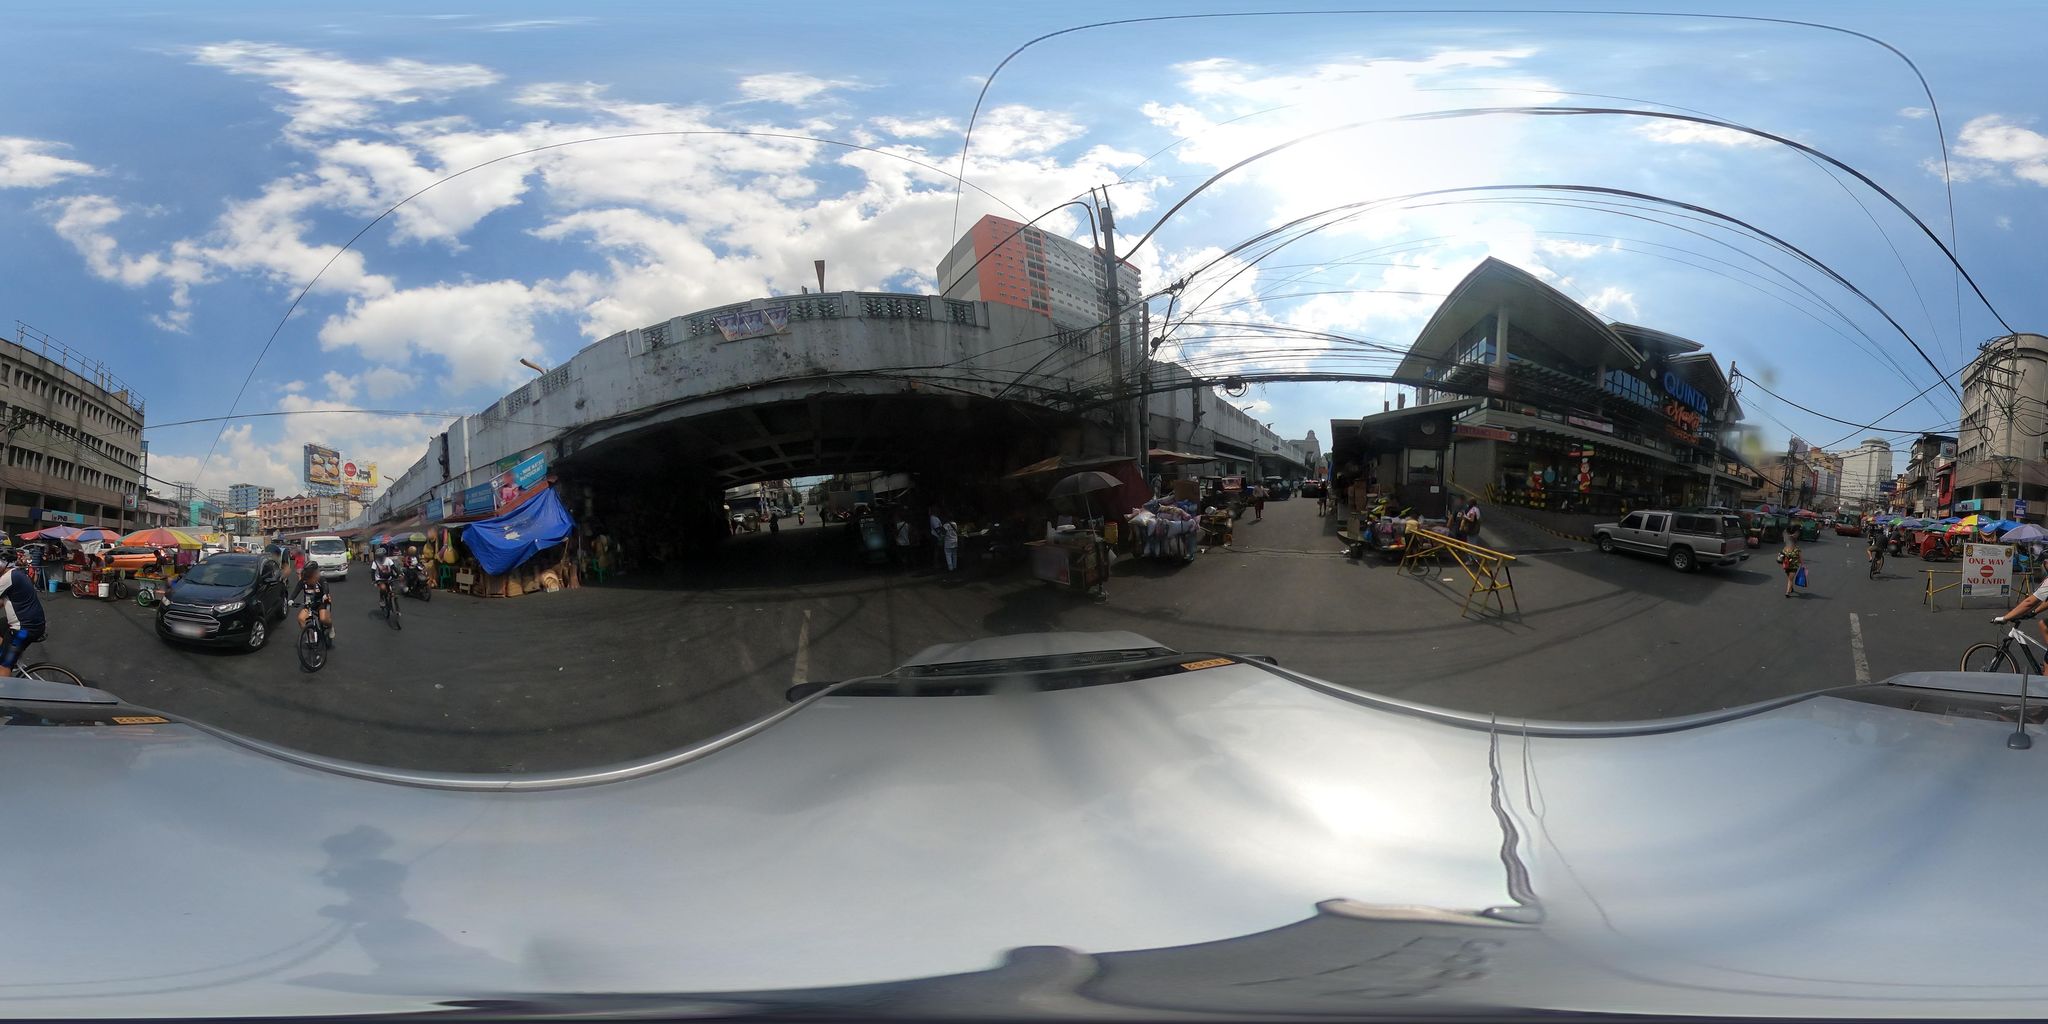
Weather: clear
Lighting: day
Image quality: good
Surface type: driving surface
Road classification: unclassified, pedestrian
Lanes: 2
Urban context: urban centre
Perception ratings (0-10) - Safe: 0.4, Lively: 8.6, Beautiful: 2.94, Boring: 5.16, Depressing: 4.52, Wealthy: 5.07